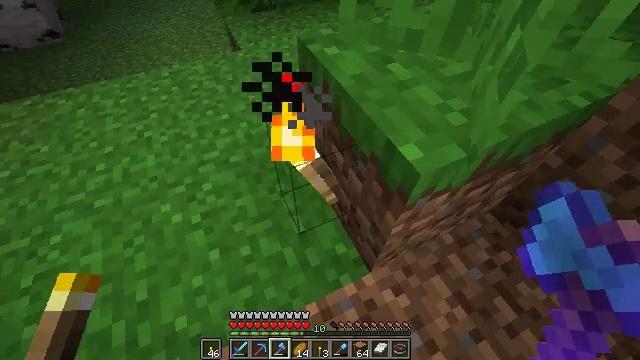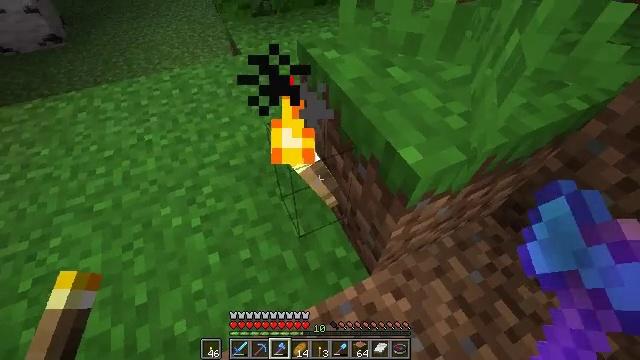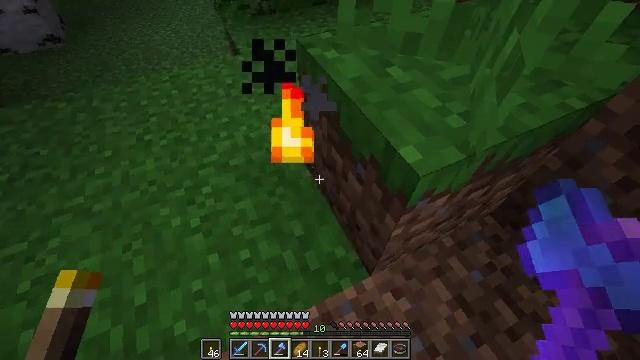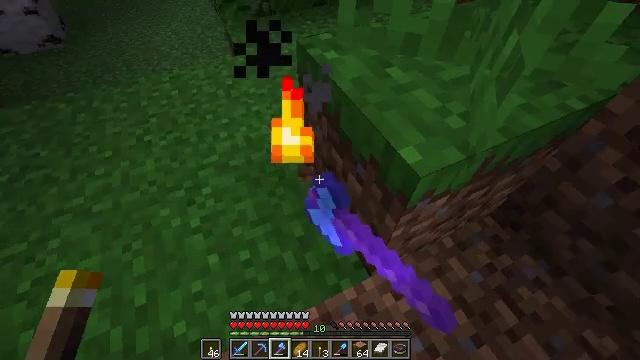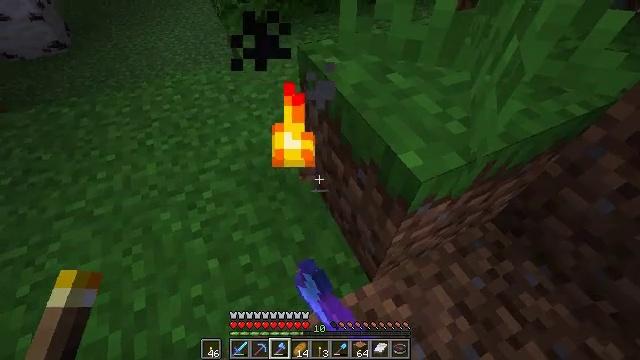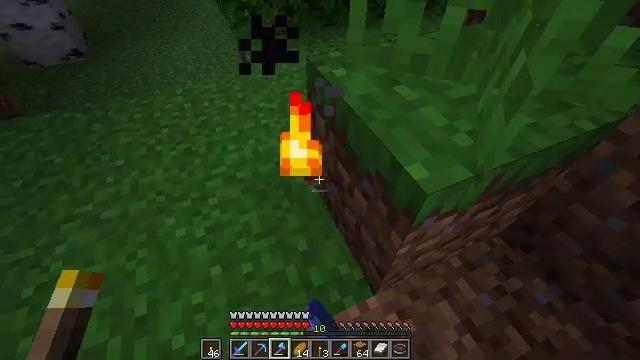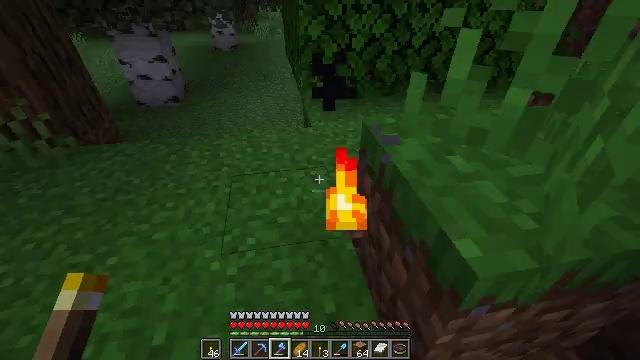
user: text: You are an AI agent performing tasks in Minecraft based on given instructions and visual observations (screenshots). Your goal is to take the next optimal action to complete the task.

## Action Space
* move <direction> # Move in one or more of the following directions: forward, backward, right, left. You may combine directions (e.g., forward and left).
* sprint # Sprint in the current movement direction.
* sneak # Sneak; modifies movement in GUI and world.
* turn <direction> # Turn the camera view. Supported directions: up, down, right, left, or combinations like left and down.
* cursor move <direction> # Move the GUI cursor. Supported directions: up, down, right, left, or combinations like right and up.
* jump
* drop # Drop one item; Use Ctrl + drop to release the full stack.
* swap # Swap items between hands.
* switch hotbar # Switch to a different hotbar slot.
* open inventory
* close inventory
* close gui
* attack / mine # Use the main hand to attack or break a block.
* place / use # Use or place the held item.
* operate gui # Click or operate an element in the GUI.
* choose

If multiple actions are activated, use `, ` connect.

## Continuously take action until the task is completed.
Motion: motion action
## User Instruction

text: Left click to collect the wall torch.
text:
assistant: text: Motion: no_op
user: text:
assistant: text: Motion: attack / mine
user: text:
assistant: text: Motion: attack / mine
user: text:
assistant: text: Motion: turn up
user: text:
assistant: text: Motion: turn left and up
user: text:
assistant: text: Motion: turn left and up
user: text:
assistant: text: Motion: no_op